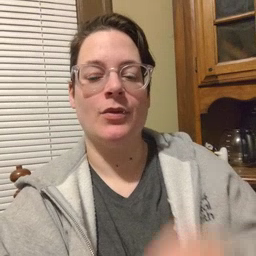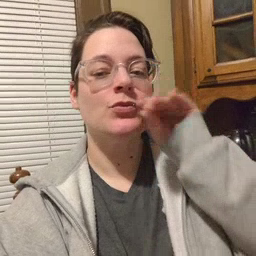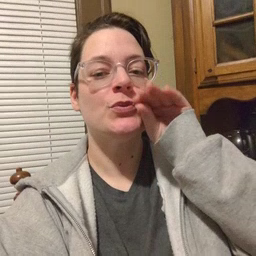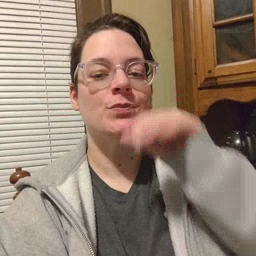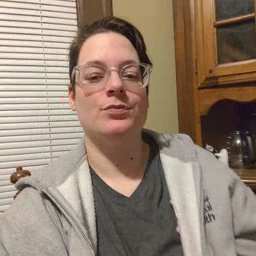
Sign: goose